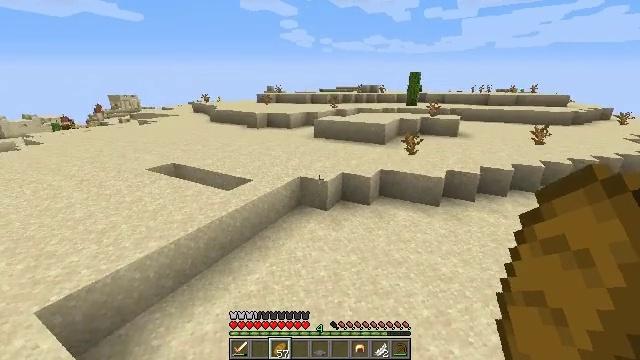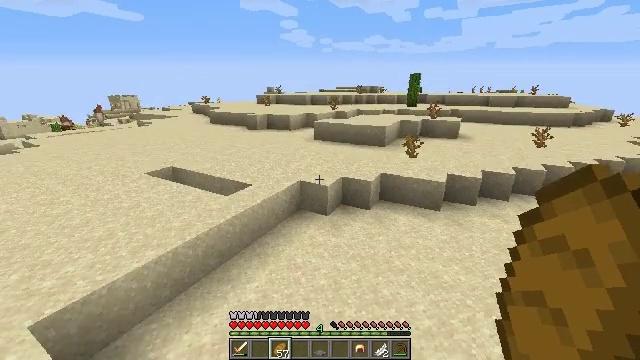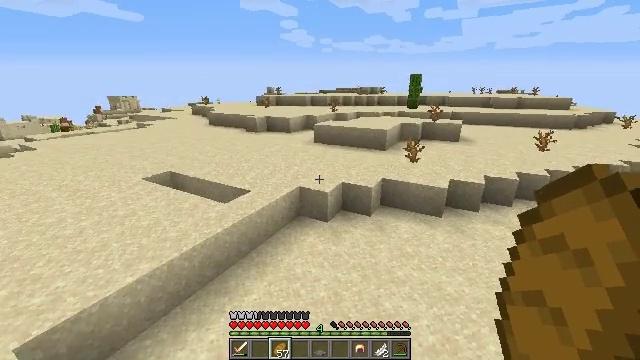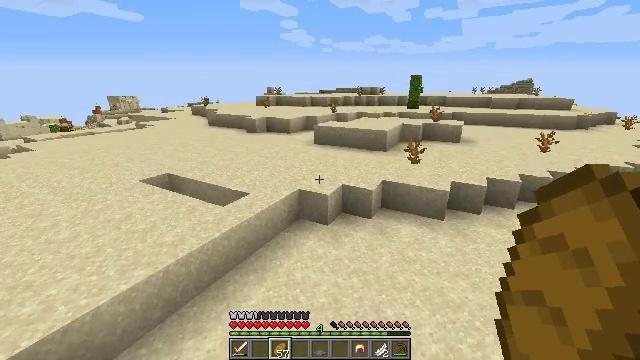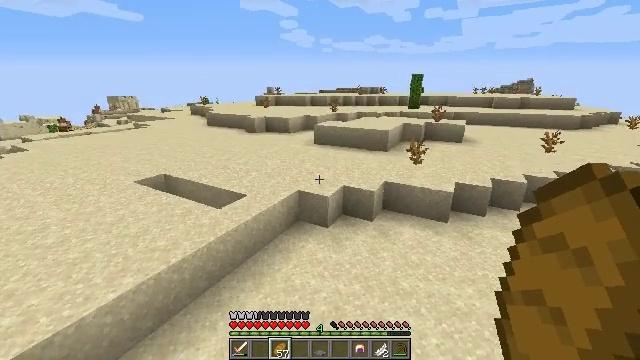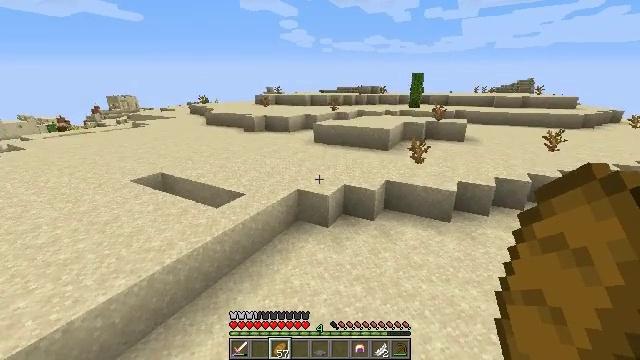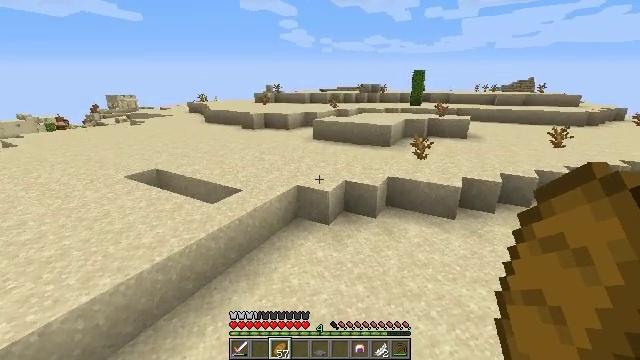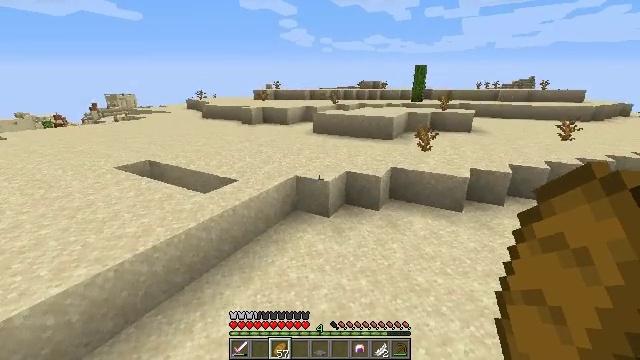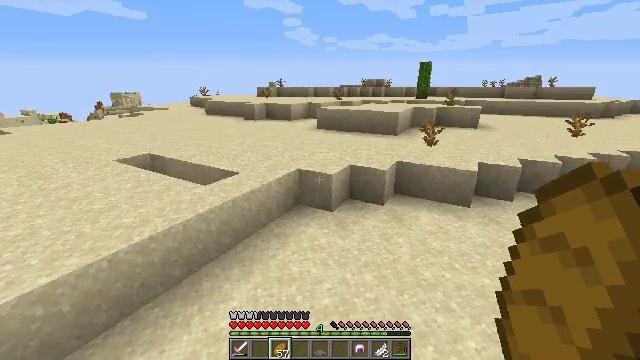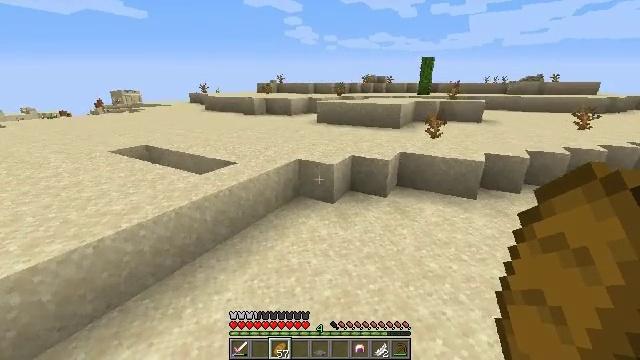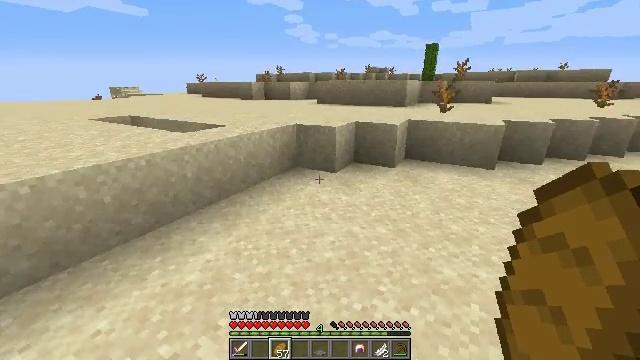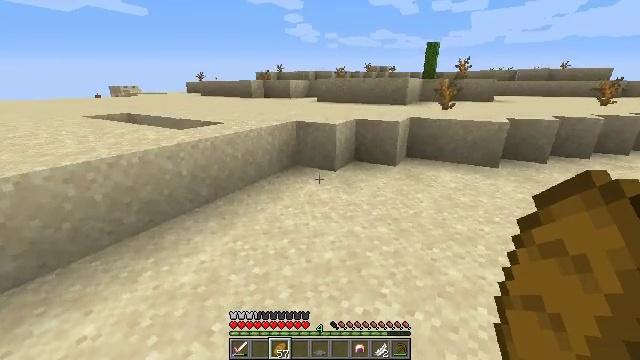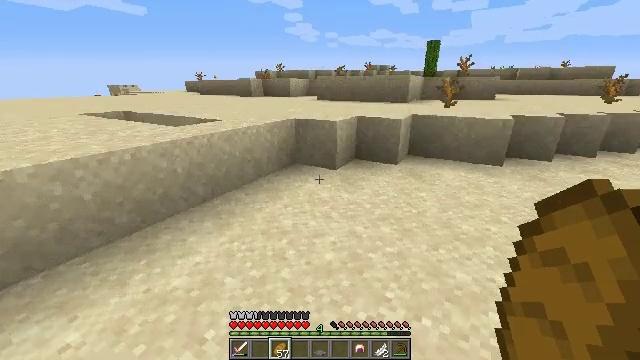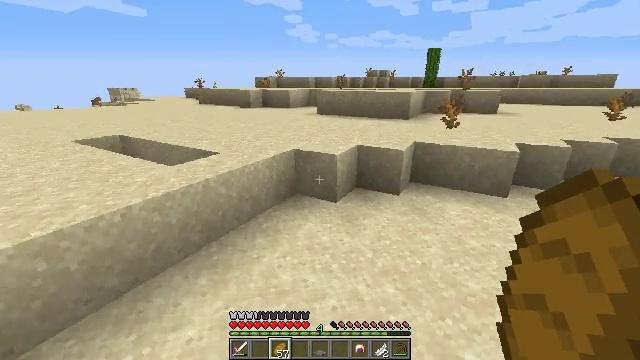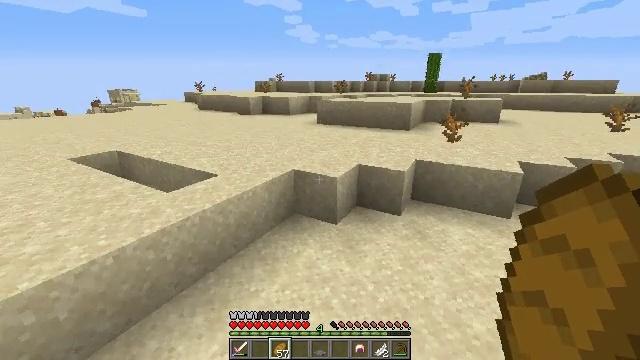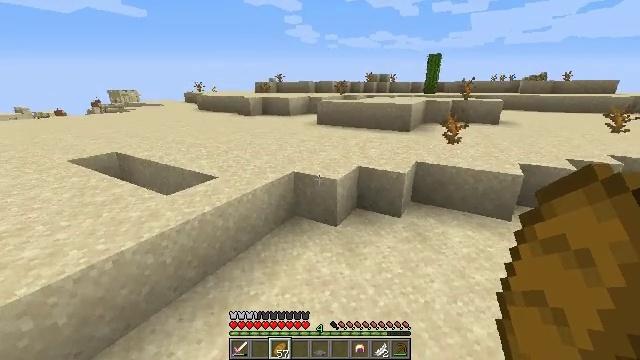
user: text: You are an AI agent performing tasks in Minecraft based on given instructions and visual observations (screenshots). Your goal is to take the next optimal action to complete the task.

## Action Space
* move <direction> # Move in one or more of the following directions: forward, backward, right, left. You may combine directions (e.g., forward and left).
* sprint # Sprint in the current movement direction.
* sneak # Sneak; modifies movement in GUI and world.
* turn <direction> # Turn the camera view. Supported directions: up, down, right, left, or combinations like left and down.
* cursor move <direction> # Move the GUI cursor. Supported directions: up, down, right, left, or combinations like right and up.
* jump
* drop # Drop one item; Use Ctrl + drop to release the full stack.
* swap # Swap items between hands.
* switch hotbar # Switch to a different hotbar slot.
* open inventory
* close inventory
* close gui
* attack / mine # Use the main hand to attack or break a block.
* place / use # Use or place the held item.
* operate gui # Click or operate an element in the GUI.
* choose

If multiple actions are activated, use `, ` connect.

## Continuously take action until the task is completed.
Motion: motion action
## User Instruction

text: Get cactus from the sandy areas.
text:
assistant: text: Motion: move forward, jump
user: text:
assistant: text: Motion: move forward, jump
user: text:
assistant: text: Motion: move forward, jump
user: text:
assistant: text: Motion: move forward, jump
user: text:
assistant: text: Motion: move forward, jump
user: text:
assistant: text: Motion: move forward, jump
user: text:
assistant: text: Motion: move forward, jump
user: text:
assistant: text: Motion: move forward, jump
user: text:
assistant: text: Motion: move forward, jump
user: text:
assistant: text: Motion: move forward, jump
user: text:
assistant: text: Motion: move forward, jump
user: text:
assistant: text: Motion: move forward, jump
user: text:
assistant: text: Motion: move forward, jump
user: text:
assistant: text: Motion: move forward, jump
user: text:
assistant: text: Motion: move forward, jump
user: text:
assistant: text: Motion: move forward, jump
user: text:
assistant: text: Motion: move forward, jump
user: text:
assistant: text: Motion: move forward, jump
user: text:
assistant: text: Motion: move forward, jump
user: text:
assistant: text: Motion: move forward, jump
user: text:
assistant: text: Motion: move forward, jump
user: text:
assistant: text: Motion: move forward, jump
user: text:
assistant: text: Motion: move forward, jump
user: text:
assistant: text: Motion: move forward, jump
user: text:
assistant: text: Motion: move forward, jump
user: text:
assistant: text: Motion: move forward, jump
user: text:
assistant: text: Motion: move forward, jump
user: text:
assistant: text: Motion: move forward, jump
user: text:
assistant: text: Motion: move forward, jump
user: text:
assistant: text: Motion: move forward, jump